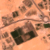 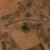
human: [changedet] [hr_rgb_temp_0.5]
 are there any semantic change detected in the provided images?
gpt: Some buildings below the road have been removed.